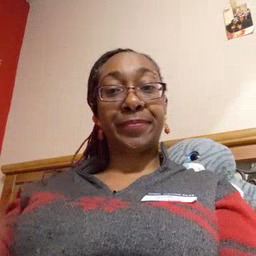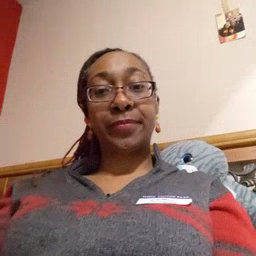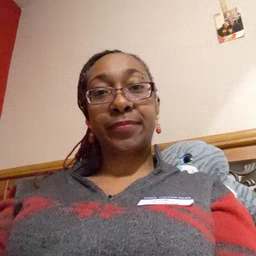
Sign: that